如图，已知$\triangle ABC$是边长为2的正三角形，点$P_1$、$P_2$、$P_3$是$BC$边的四等分点。

(1) 求$\overrightarrow{AB} \cdot \overrightarrow{AP_1} + \overrightarrow{AP_1} \cdot \overrightarrow{AC}$的值；

(2) 若$Q$为线段$AP_1$上一点，且$\overrightarrow{AQ} = m\overrightarrow{AB} + \frac{1}{12}\overrightarrow{AC}$，求实数$m$的值；

(3) 若$P$为线段$AP_3$上的动点，求$\overrightarrow{PA} \cdot \overrightarrow{PC}$的最小值，并指出当$\overrightarrow{PA} \cdot \overrightarrow{PC}$取最小值时点$P$的位置。
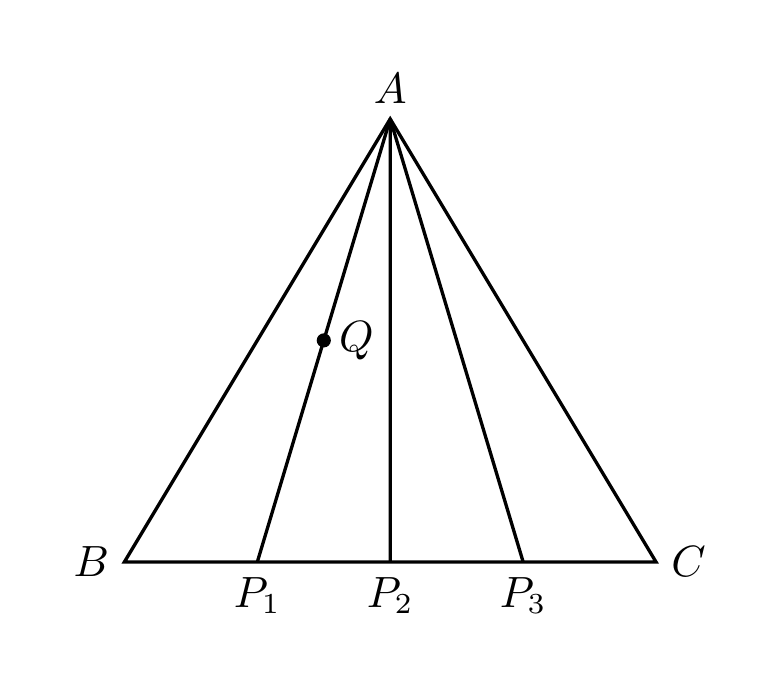
【解答】
\textbf{【答案】}
(1) $\boldsymbol{6}$
(2) $\boldsymbol{\frac{1}{4}}$
(3) $\overrightarrow{AP} = \frac{7}{13}\overrightarrow{AP_3}$时，$\overrightarrow{PA} \cdot \overrightarrow{PC}$取最小值$\boldsymbol{-\frac{49}{52}}$

\vspace{1em}
\textbf{【分析】}
(1) 利用平行四边形法则化简表达式，然后利用已知条件及向量数量积公式计算即可；
(2) 利用三点共线定理建立等式，得出方程组求出参数即可；
(3) 记$\overrightarrow{AB} = \vec{a}$，$\overrightarrow{AC} = \vec{b}$，设$\overrightarrow{AP} = t\overrightarrow{AP_3}$，其中$0 \le t \le 1$，表示出向量$\overrightarrow{PA}$，$\overrightarrow{PC}$，然后表示出$\overrightarrow{PA} \cdot \overrightarrow{PC}$的结果，转化为二次函数求最值即可。

\vspace{1em}
\textbf{【详解】}
(1) 由于$P_2$为$BC$边的中点，
所以$\overrightarrow{AB} + \overrightarrow{AC} = 2\overrightarrow{AP_2}$，

故
\[
\overrightarrow{AB} \cdot \overrightarrow{AP_1} + \overrightarrow{AP_1} \cdot \overrightarrow{AC} = \overrightarrow{AP_1} \cdot (\overrightarrow{AB} + \overrightarrow{AC}) = 2\overrightarrow{AP_1} \cdot \overrightarrow{AP_2}.
\]

由于$AP_2 \perp BC$，

故 $2\overrightarrow{AP_1} \cdot \overrightarrow{AP_2} = 2(\overrightarrow{AP_2} + \overrightarrow{P_2P_1}) \cdot \overrightarrow{AP_2} = 2\overrightarrow{AP_2}^2 = 6$。

因此 $\overrightarrow{AB} \cdot \overrightarrow{AP_1} + \overrightarrow{AP_1} \cdot \overrightarrow{AC} = 6$。

(2) 由于 $\overrightarrow{BP_1} = \frac{1}{4}\overrightarrow{BC}$，
故
\[
\overrightarrow{AP_1} = \frac{3}{4}\overrightarrow{AB} + \frac{1}{4}\overrightarrow{AC}.
\]
由于 $Q$ 为线段 $AP_1$ 上一点，设 $\overrightarrow{AQ} = t\overrightarrow{AP_1}\ (0 \le t \le 1)$，
有
\[
\overrightarrow{AQ} = \frac{3t}{4}\overrightarrow{AB} + \frac{t}{4}\overrightarrow{AC} = m\overrightarrow{AB} + \frac{1}{12}\overrightarrow{AC}.
\]
由向量基本定理得
\[
\begin{cases}
\frac{3t}{4} = m \\
\frac{t}{4} = \frac{1}{12}
\end{cases},
\]
解得
\[
\begin{cases}
t = \frac{1}{3} \\
m = \frac{1}{4}
\end{cases},
\]
因此 $m = \frac{1}{4}$。

(3) 记 $\overrightarrow{AB} = \vec{a}$，$\overrightarrow{AC} = \vec{b}$，
由 $\overrightarrow{BP_3} = \frac{3}{4}\overrightarrow{BC}$ 得
\[
\overrightarrow{AP_3} = \frac{1}{4}\vec{a} + \frac{3}{4}\vec{b}.
\]
设 $\overrightarrow{AP} = t\overrightarrow{AP_3}$，其中 $0 \le t \le 1$，
则
\[
\overrightarrow{PA} = -\frac{t}{4}\vec{a} - \frac{3t}{4}\vec{b},\quad
\overrightarrow{PC} = -\frac{t}{4}\vec{a} + \left(1 - \frac{3t}{4}\right)\vec{b}.
\]
进而有
\[
\begin{aligned}
\overrightarrow{PA} \cdot \overrightarrow{PC}
&= \left(-\frac{t}{4}\vec{a} - \frac{3t}{4}\vec{b}\right) \cdot \left[-\frac{t}{4}\vec{a} + \left(1 - \frac{3t}{4}\right)\vec{b}\right] \\
&= \frac{t}{16}\left[t\vec{a}^2 + (6t - 4)\vec{a} \cdot \vec{b} + 3(3t - 4)\vec{b}^2\right] \\
&= \frac{1}{4}\left(13t^2 - 14t\right),\quad t \in [0,1].
\end{aligned}
\]
当且仅当 $t = \frac{7}{13}$，即 $\overrightarrow{AP} = \frac{7}{13}\overrightarrow{AP_3}$ 时，
$\overrightarrow{PA} \cdot \overrightarrow{PC}$ 取最小值 $-\frac{49}{52}$。